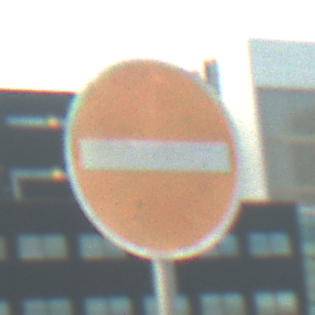
Verkehrszeichen: VerbotDerEinfahrt
Umgebung: Outdoor, Urban
Tageszeit: MorningAfternoon
Wetter: PartlyCloudy
Licht: Natural
Jahreszeit: NotSpecified
Kontrast: LowContrast